Interaction volume radius: 5 \u00c5
Interaction volume height: 30 \u00c5
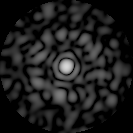
Disorder parameter: 0.798